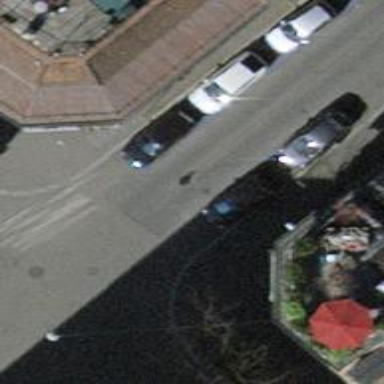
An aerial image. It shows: Parking lane.